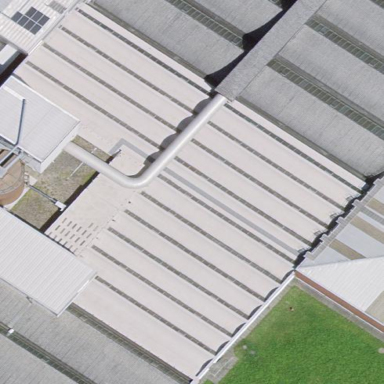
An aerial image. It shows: Industrial building.